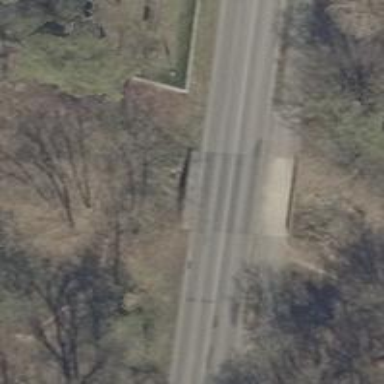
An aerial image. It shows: Tertiary road with asphalt surface crossing over bridge. The road has lane markings.